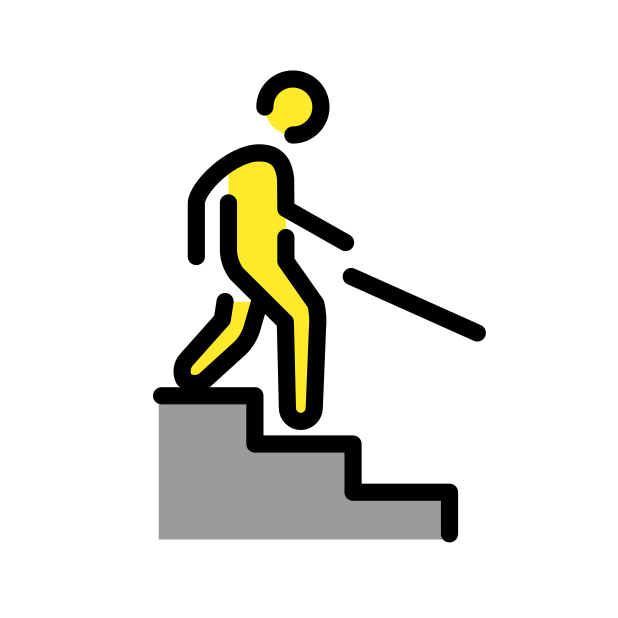
evacuate downstairs